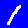
Digit: 1